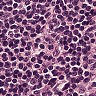
Metastatic tissue present: no